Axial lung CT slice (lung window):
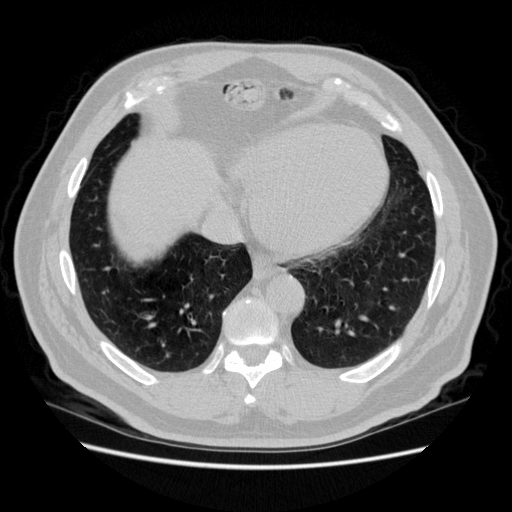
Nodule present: no